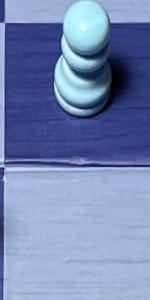
Label: Empty